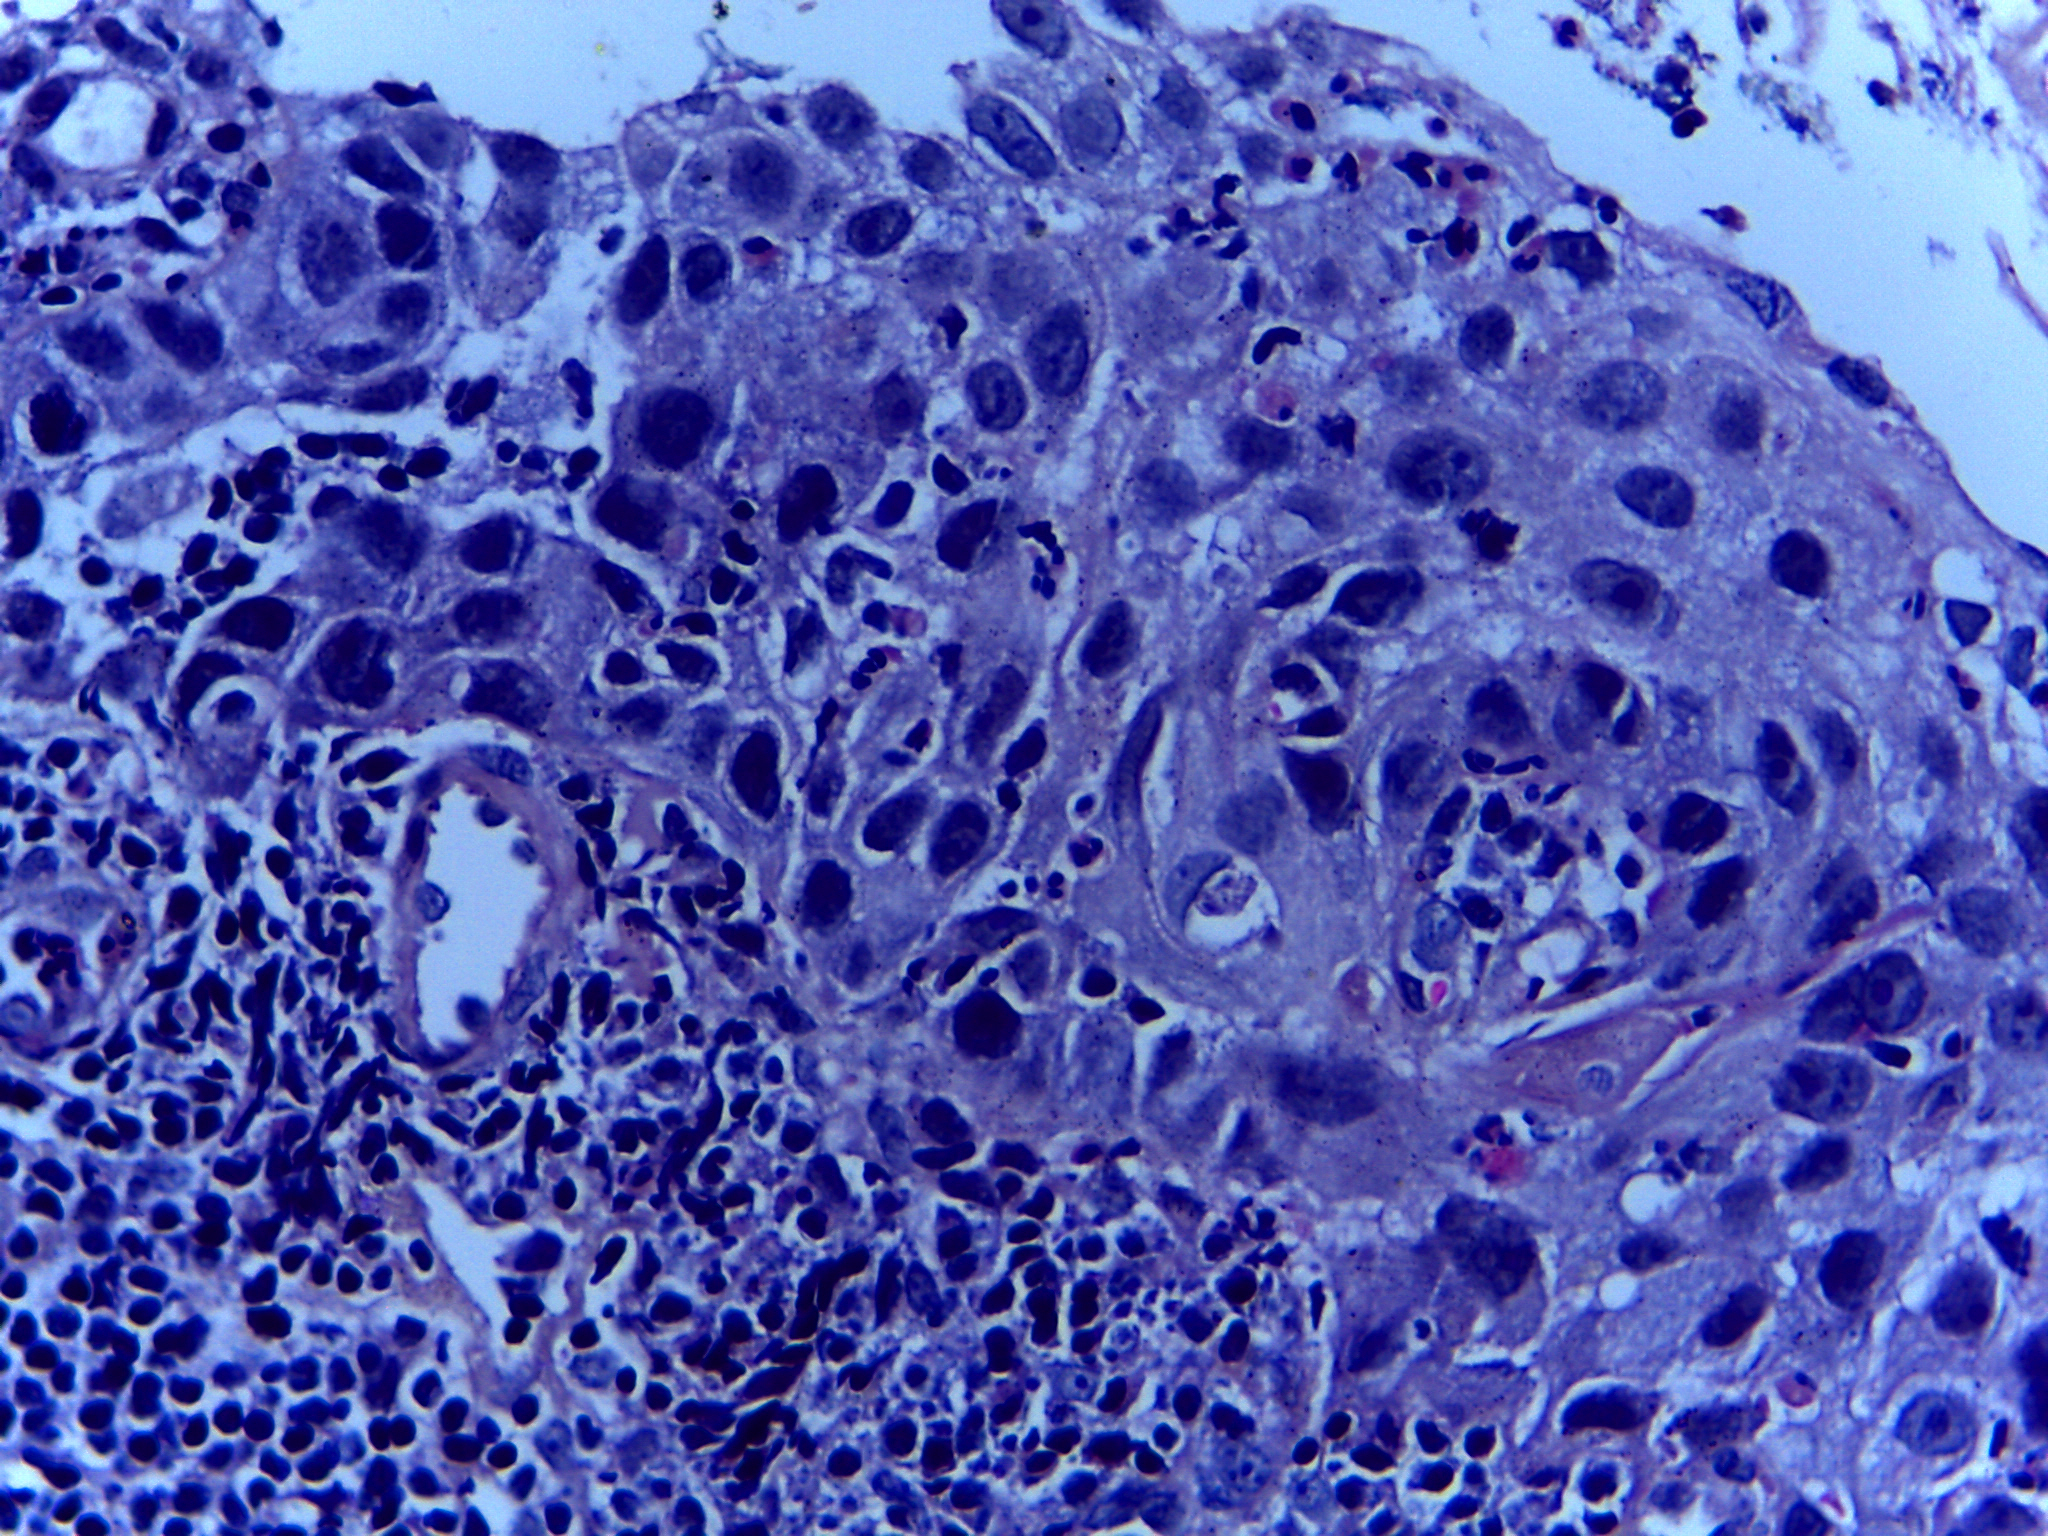
Diagnosis: OSCC